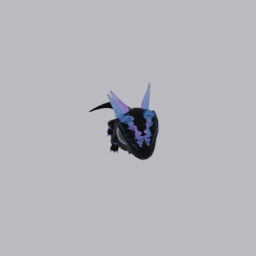
Label: animals